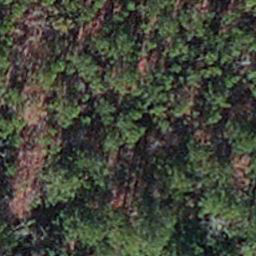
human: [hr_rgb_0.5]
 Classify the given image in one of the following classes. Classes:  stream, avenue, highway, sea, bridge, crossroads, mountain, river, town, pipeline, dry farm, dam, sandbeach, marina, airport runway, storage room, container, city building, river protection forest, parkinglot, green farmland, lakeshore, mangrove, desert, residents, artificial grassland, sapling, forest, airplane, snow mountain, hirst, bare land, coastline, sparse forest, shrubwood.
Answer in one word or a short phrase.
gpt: sapling